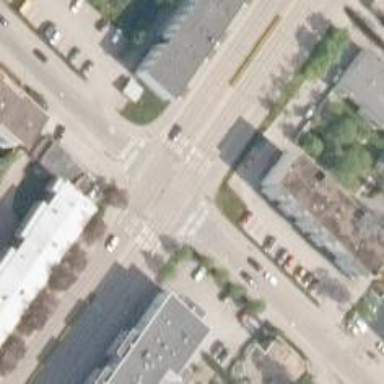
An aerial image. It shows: Uncontrolled zebra crossing with pedestrian island.